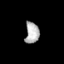
Tissue: skin
Cell type: Epithelial cells
Senescence score: 0.8859
Nuclear area (px): 286
Mean DAPI intensity: 178.797